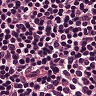
Metastatic tissue present: no